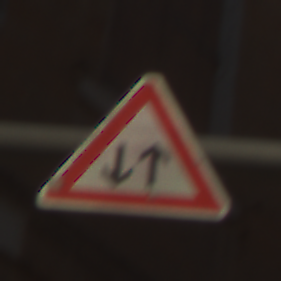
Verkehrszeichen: Gegenverkehr
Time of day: Midday
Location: Outdoor (Urban)
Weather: Clear
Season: NotSpecified
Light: Natural